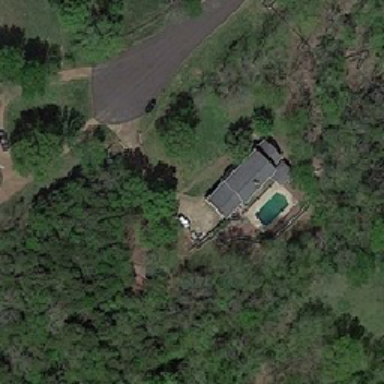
There is a green field behind the grey roof .